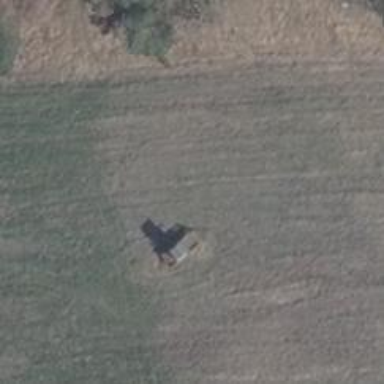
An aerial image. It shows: Hunting stand.